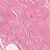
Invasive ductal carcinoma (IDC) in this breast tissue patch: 0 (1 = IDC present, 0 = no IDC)